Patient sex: M
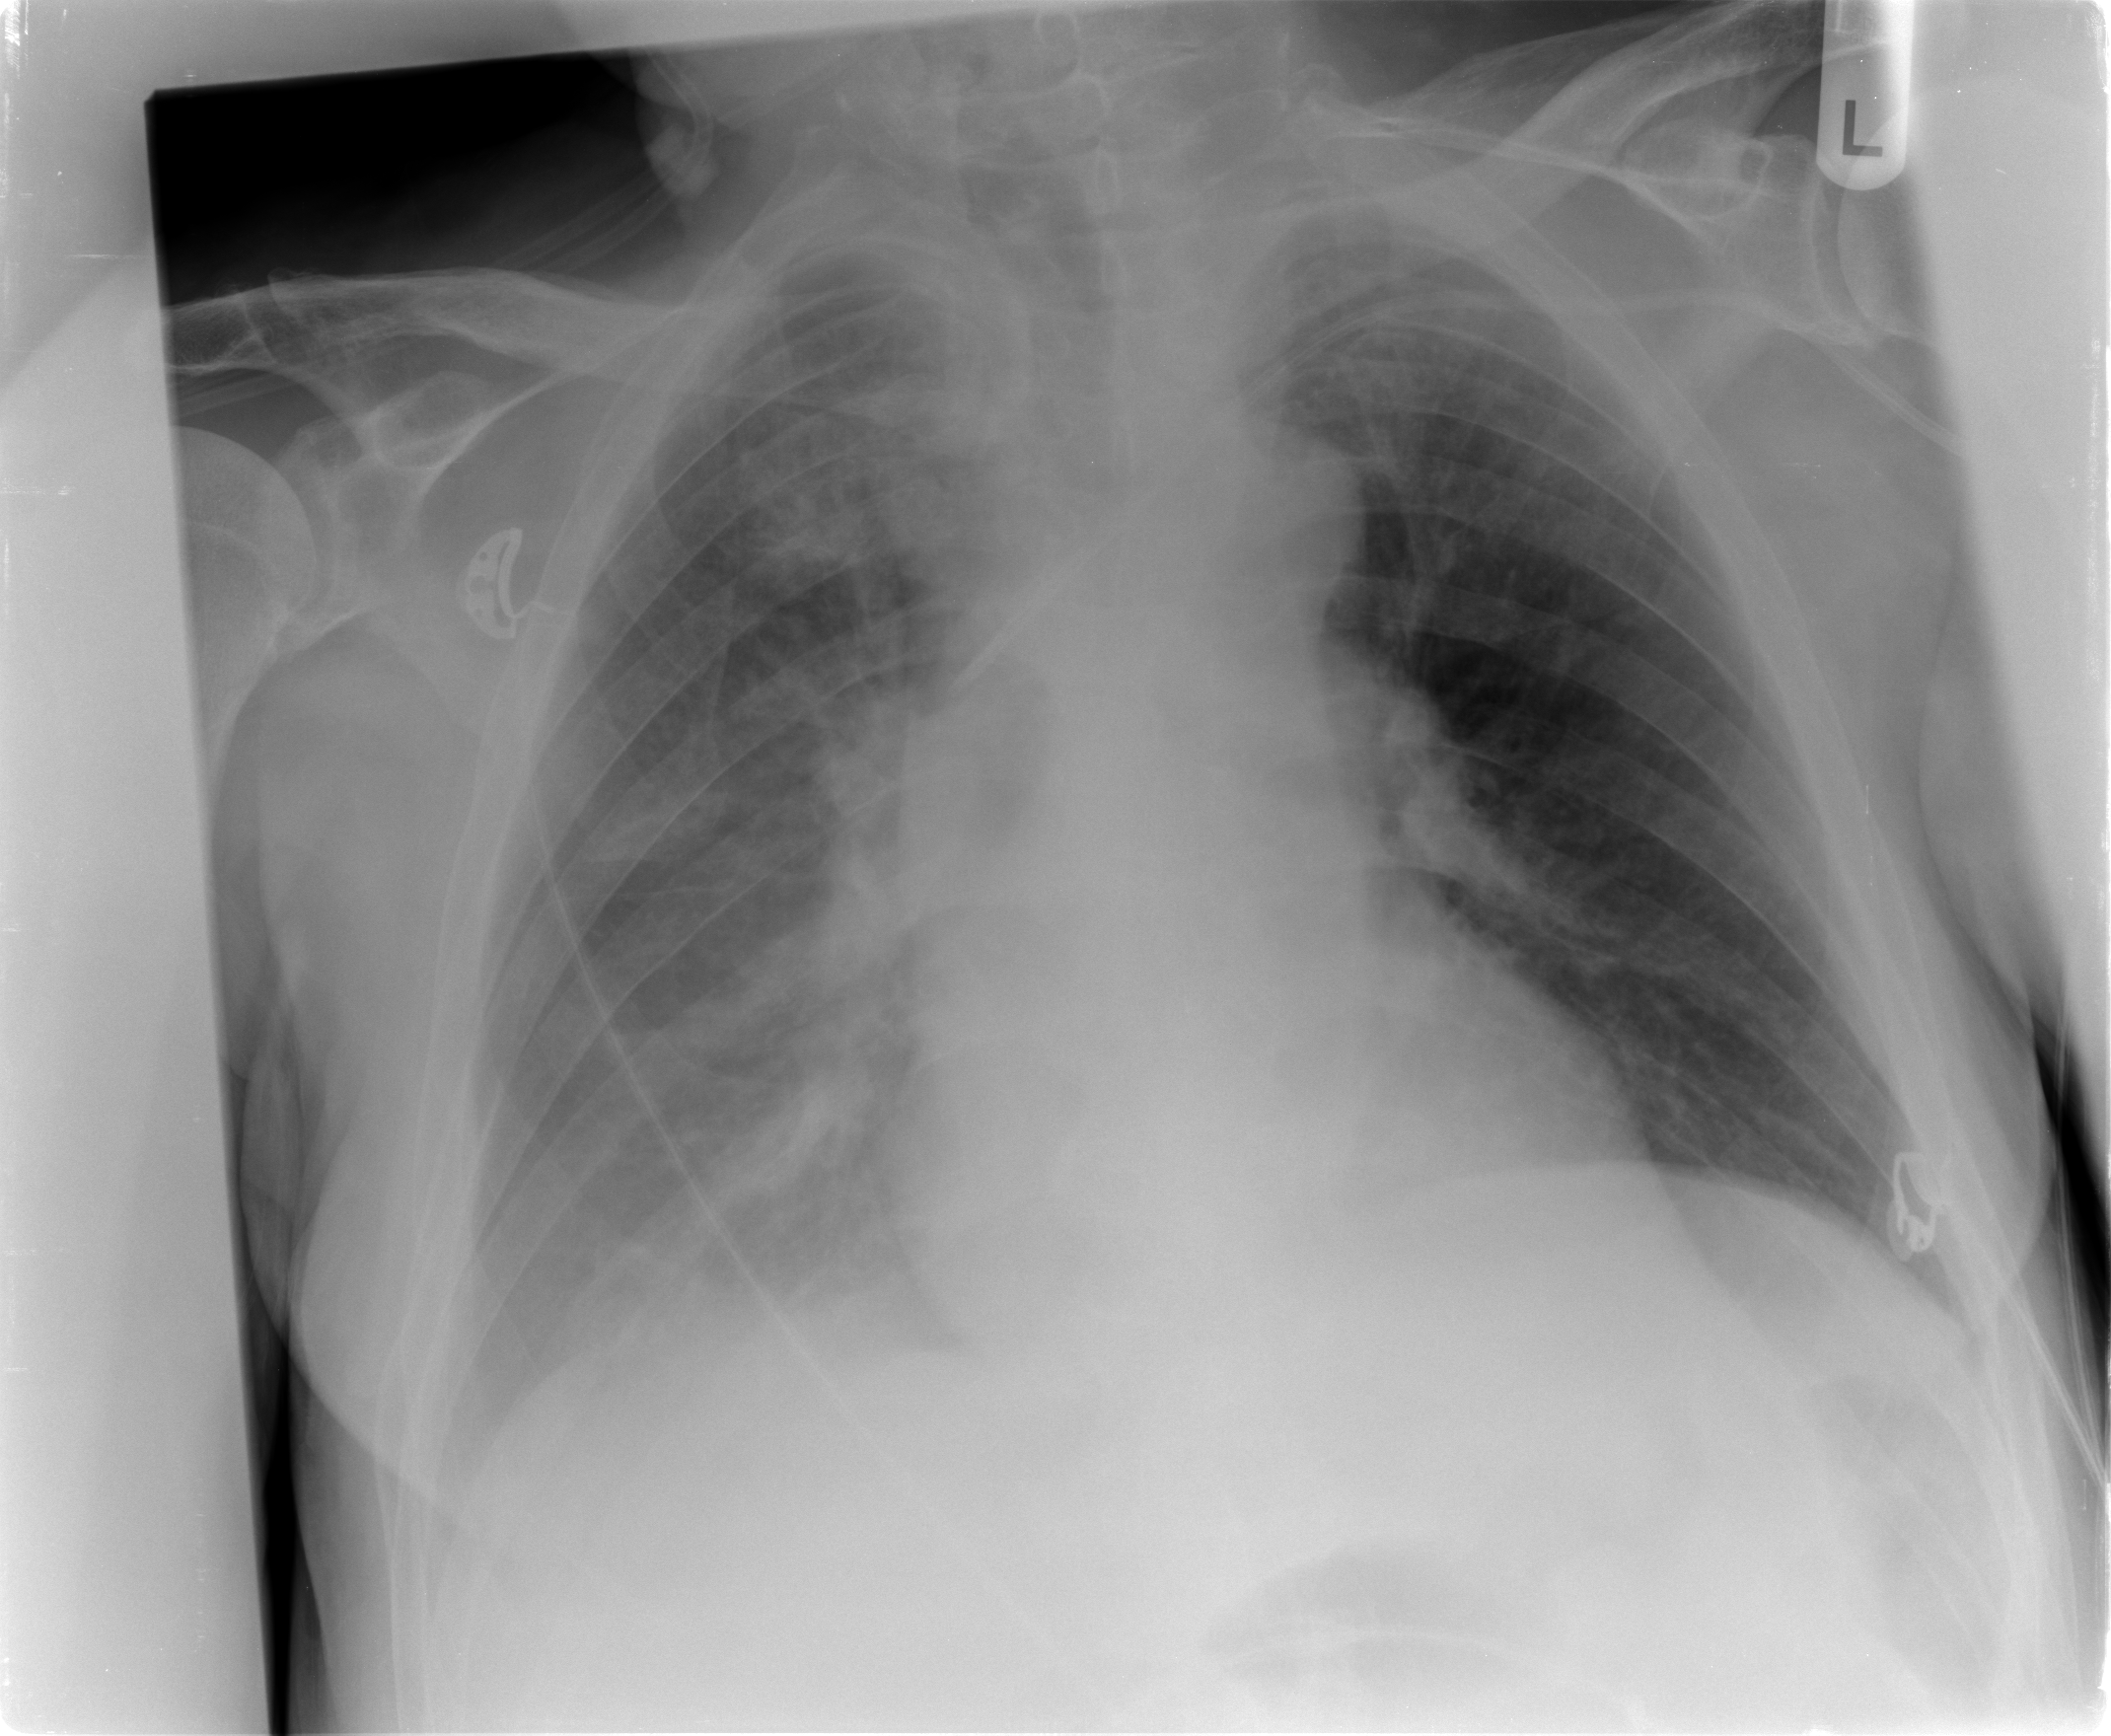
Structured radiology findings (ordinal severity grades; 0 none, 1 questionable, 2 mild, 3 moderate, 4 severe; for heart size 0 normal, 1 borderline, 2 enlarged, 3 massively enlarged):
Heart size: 1
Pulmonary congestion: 2
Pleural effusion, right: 2
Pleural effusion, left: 0
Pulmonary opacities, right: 0
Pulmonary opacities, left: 0
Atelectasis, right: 2
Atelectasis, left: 0